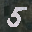
Label: 5